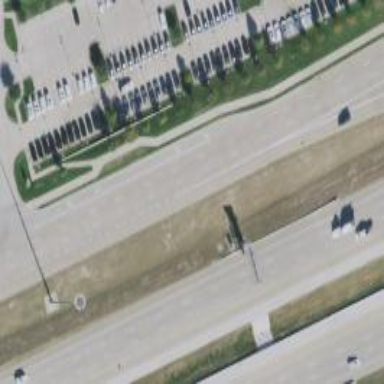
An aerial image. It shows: Secondary road with frontage road alongside.